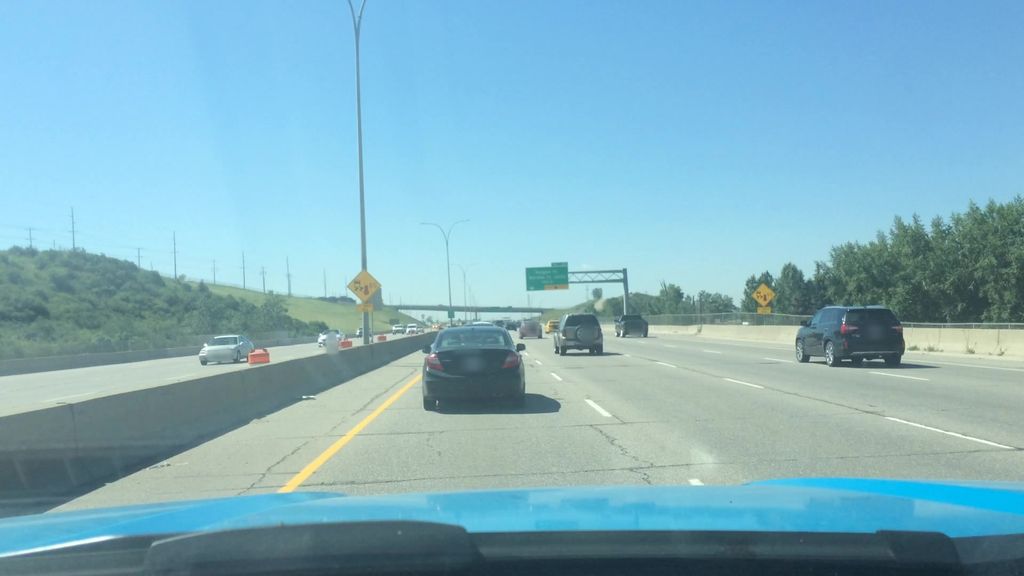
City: calgary